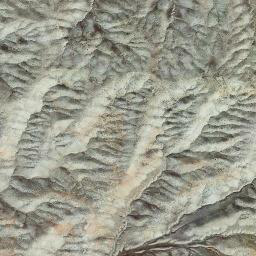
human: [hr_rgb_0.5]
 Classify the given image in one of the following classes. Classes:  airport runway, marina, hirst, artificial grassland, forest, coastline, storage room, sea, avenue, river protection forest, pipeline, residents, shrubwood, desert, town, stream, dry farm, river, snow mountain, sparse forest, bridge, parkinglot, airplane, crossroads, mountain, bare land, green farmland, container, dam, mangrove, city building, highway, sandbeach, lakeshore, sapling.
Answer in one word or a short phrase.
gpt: mountain